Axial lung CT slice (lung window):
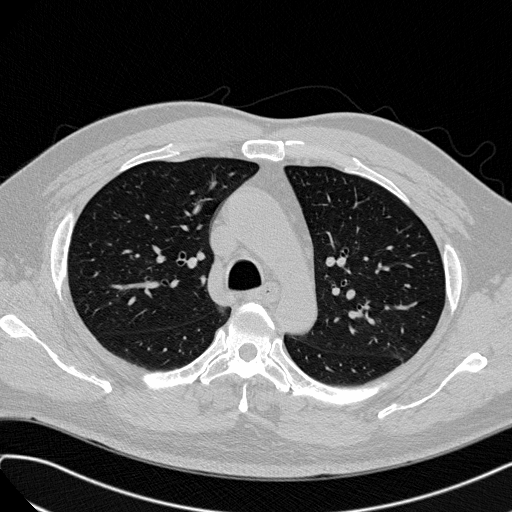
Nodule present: no